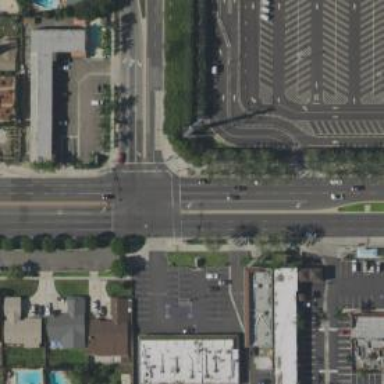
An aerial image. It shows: Tertiary road with separate sidewalk.